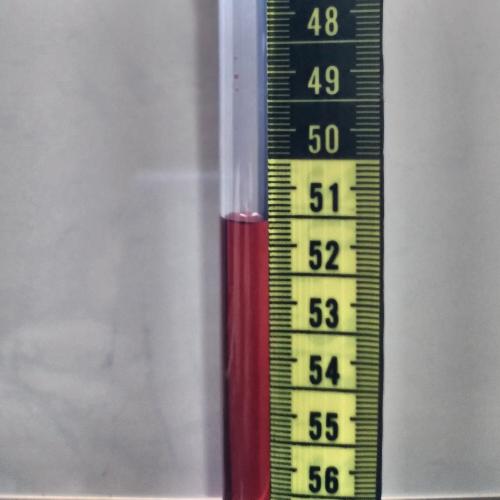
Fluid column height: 51.6 cm